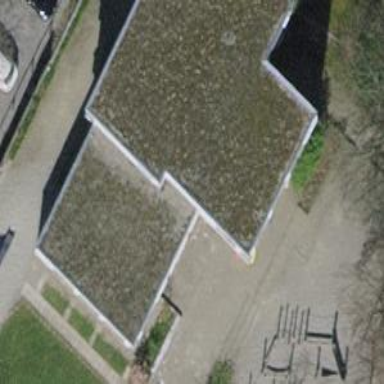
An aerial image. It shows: School building.